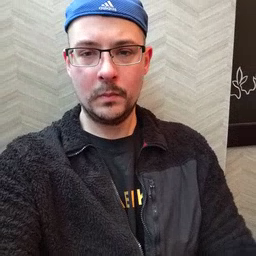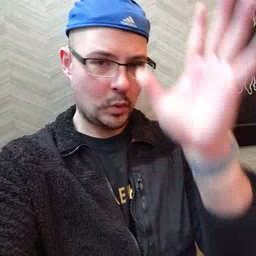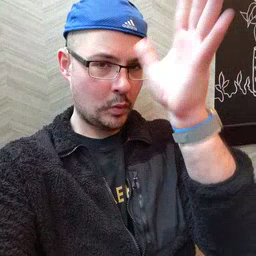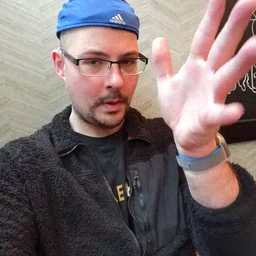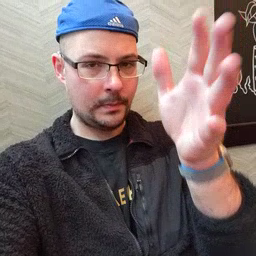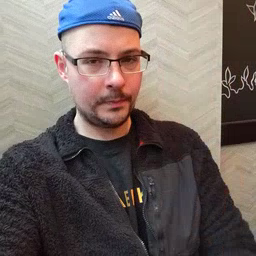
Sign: grandpa